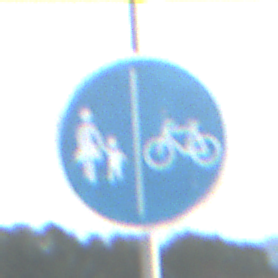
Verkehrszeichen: GetrennterRadUndGehwegRadwegRechts
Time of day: SunriseSunset
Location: Outdoor (Nature)
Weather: PartlyCloudy
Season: NotSpecified
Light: Natural